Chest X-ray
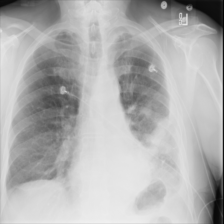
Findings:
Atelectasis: negative
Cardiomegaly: negative
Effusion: negative
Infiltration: negative
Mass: negative
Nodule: negative
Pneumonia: negative
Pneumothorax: negative
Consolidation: negative
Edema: negative
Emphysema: negative
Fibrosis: negative
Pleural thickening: negative
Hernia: negative